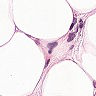
Metastatic tissue present: yes